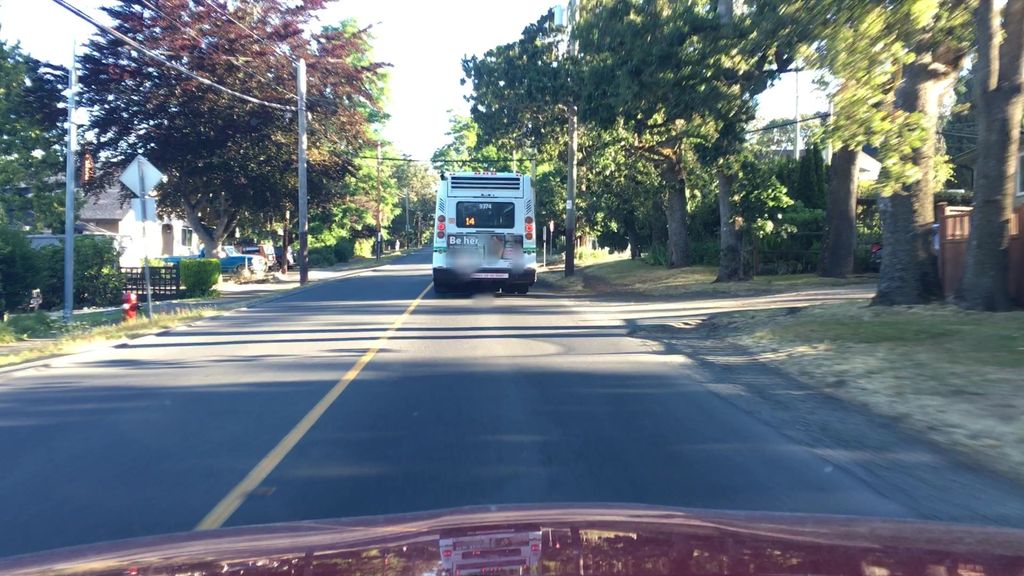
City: victoria